Question: For Flex mobile there are several ways to display maps using .swc files coming from Google (deprecated), <URL> and probably more...
Then probably an embedded browser (<URL>could be used with Google maps JS API...
And finally a static map image by Google could be used - I use it currently in my desktop to mobile quick-port, but it looks ugly and can't be panned:
'''
<?xml version="1.0" encoding="utf-8"?>
<s:View xmlns:fx="http://ns.adobe.com/mxml/2009"
xmlns:s="library://ns.adobe.com/flex/spark"
title="{data.city}">
<fx:Declarations>
<s:MultiDPIBitmapSource id="BACK"
source160dpi="@Embed('assets/icons/low-res/back.png')"
source240dpi="@Embed('assets/icons/mid-res/back.png')"
source320dpi="@Embed('assets/icons/high-res/back.png')"/>
</fx:Declarations>
<fx:Script>
<![CDATA[
private static const MAP:String =
'http://maps.google.com/maps/api/staticmap?sensor=false&language=ru&maptype=roadmap&size=400x400&markers=';
]]>
</fx:Script>
<s:states>
<s:State name="portrait"/>
<s:State name="landscape"/>
</s:states>
<s:navigationContent>
<s:Button icon="{BACK}" label.landscape="Nazad" click="navigator.popView()"/>
</s:navigationContent>
<s:BitmapImage source="{MAP + '' + encodeURI(data.city)}" width="100%" height="100%" scaleMode="zoom" />
</s:View>
'''

But is: is there maybe a way to use the delivered with Android devices and iPhones/iPads by creating some ('map:///' ?) and calling <URL> on it?
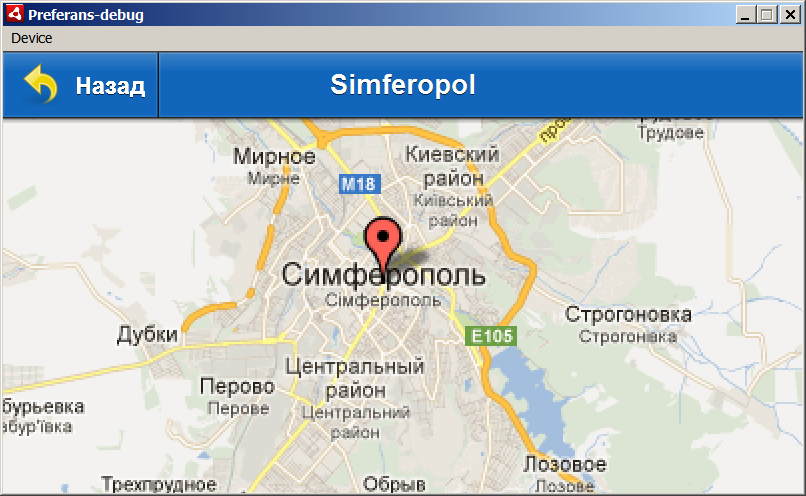
Answer: On Android, you are welcome to use <URL>. Whether they will work from Flex, and whether iOS supports that scheme as well, I cannot say.